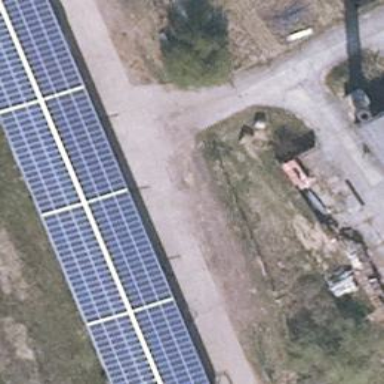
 generating electricity through photovoltaic methods."